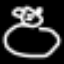
Label: frog